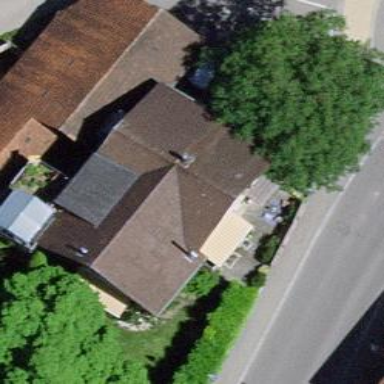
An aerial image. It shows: Residential building.